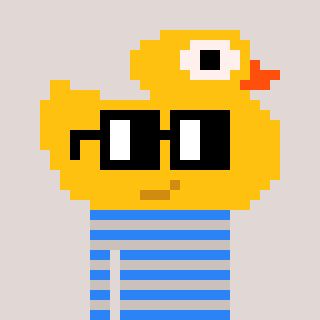
a pixel art character with square black glasses, a ducky-shaped head and a foggrey-colored body on a warm background